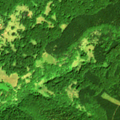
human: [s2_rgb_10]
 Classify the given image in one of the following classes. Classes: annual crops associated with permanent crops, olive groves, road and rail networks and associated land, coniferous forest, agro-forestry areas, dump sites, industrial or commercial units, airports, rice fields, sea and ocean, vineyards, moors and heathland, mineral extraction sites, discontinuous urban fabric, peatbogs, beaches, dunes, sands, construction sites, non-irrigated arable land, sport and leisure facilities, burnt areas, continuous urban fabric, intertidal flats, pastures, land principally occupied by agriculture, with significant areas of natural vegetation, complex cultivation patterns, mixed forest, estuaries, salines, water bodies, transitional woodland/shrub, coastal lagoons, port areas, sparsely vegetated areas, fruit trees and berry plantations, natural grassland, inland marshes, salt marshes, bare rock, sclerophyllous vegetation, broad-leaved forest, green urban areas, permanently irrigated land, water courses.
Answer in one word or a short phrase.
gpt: broad-leaved forest, coniferous forest